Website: lowes
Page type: order-tracking
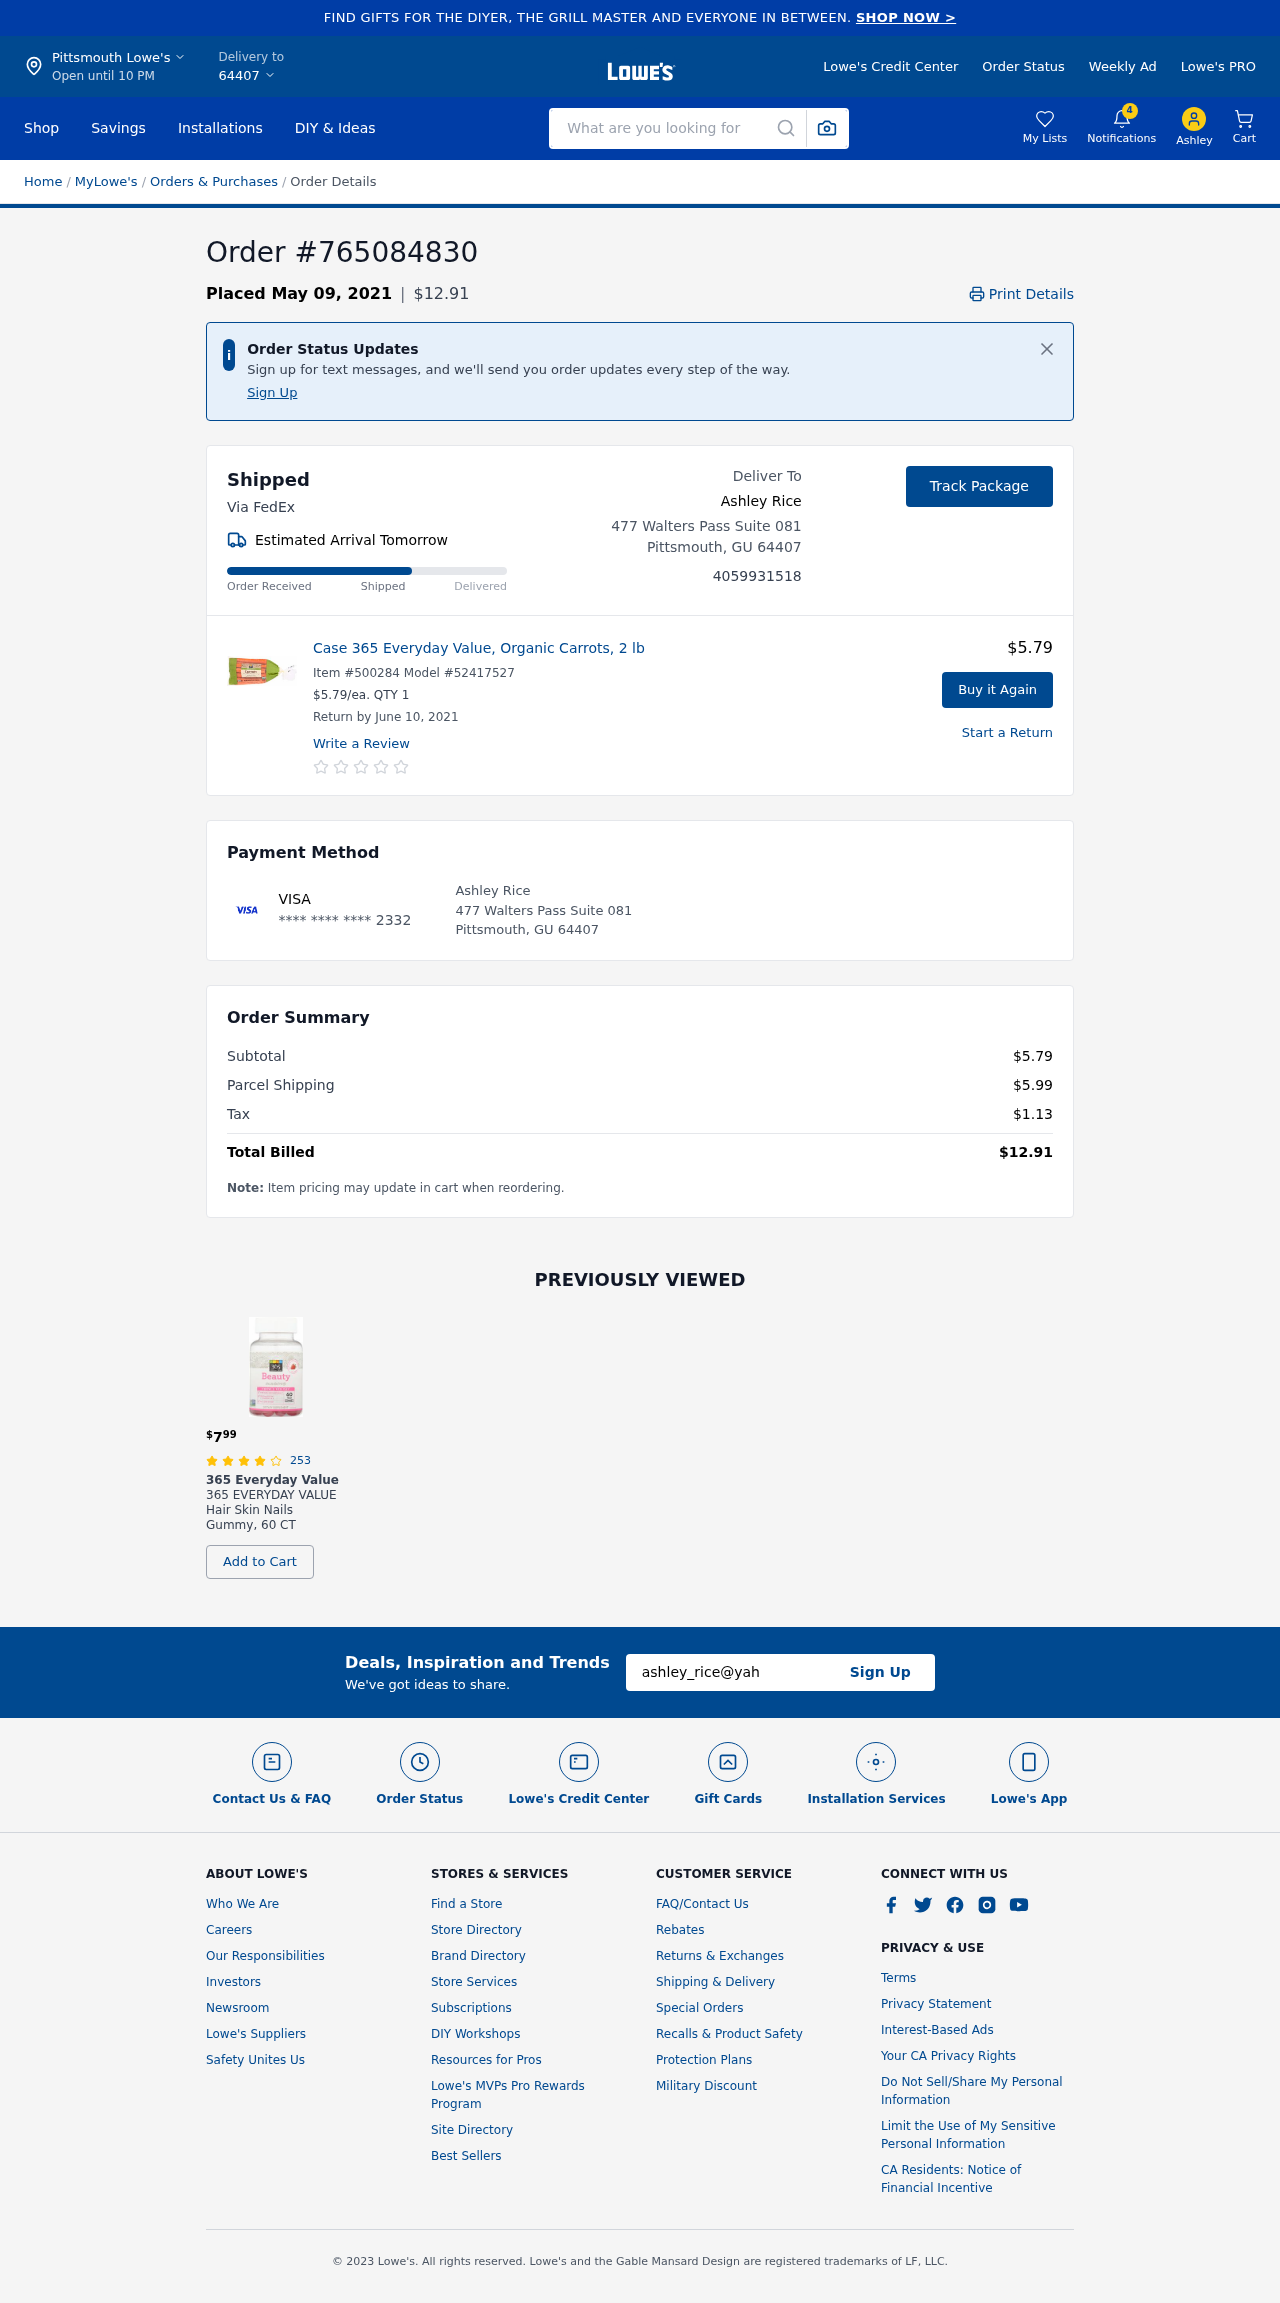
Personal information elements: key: PII_CARD_LAST4
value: **** **** **** 2332
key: PII_CARD_TYPE
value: VISA
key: PII_CITY
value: Pittsmouth Lowe's
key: PII_CITY
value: Pittsmouth
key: PII_CITY_STATE_ZIP
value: Pittsmouth, GU 64407
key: PII_EMAIL
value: ashley_rice@yahoo.com
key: PII_FIRSTNAME
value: Ashley
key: PII_FULLNAME
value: Ashley Rice
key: PII_PHONE
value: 4059931518
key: PII_POSTCODE
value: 64407
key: PII_STREET
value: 477 Walters Pass Suite 081
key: PII_FULLNAME2
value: Ashley Rice
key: PII_STATE
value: GU
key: PII_STATE_ABBR
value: GU
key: PII_POSTCODE_FULL
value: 64407
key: PII_CITY_STATE
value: Pittsmouth, GU
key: PII_POSTCODE_NUMERIC
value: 64407
Product elements: key: PRODUCT1_NAME
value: Case 365 Everyday Value, Organic Carrots, 2 lb
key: PRODUCT1_PRICE
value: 5.79
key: PRODUCT1_QUANTITY
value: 1
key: PRODUCT2_BRAND
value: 365 Everyday Value
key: PRODUCT2_NAME
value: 365 EVERYDAY VALUE Hair Skin Nails Gummy, 60 CT
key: PRODUCT2_NUM_RATINGS
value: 253
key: PRODUCT2_PRICE
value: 7.99
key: PRODUCT2_RATING
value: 4
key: PRODUCT1_ITEM
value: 500284
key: PRODUCT1_MODEL
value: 52417527
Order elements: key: ORDER_ID
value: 765084830
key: ORDER_DATE
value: Placed May 09, 2021
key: ORDER_TOTAL
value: $12.91
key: ORDER_DELIVERY_DATE
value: Estimated Arrival Tomorrow
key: ORDER_RETURN_BY_DATE
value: Return by June 10, 2021
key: ORDER_SUBTOTAL
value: $5.79
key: ORDER_SHIPPING_COST
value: $5.99
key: ORDER_TAX
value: $1.13
Search elements: key: HEADER_SEARCH
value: What are you looking for
Other elements: key: NOTIFICATION_COUNT
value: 4